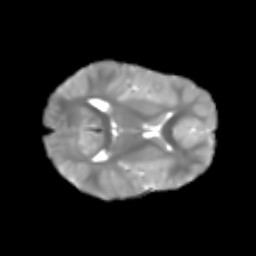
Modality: T2w
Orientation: axial
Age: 7
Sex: male
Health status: healthy